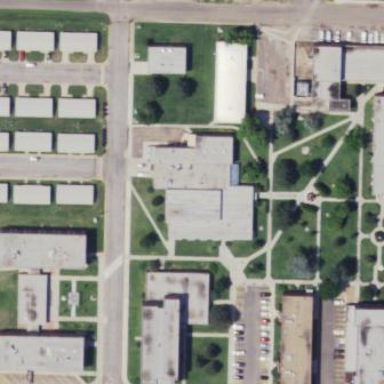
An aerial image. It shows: University building.